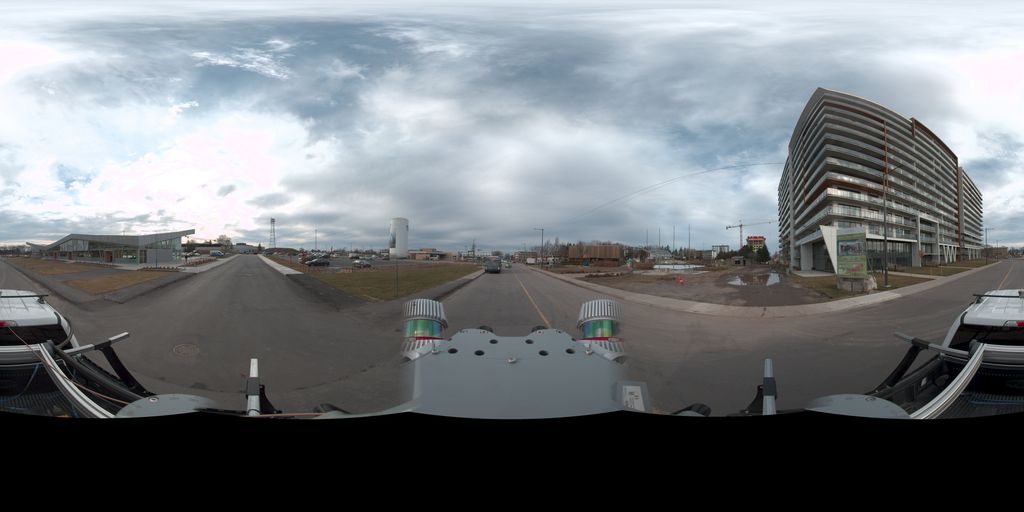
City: quebec_city